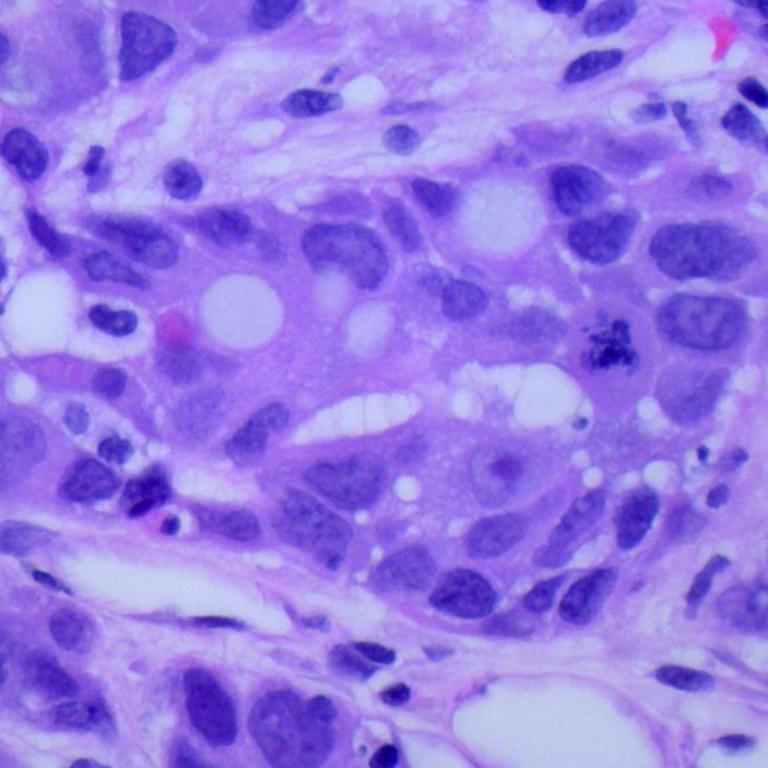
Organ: lung
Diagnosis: adenocarcinomas